Aerial crown-view tile of a tropical tree (Barro Colorado Island, Panama), acquired 20250818:
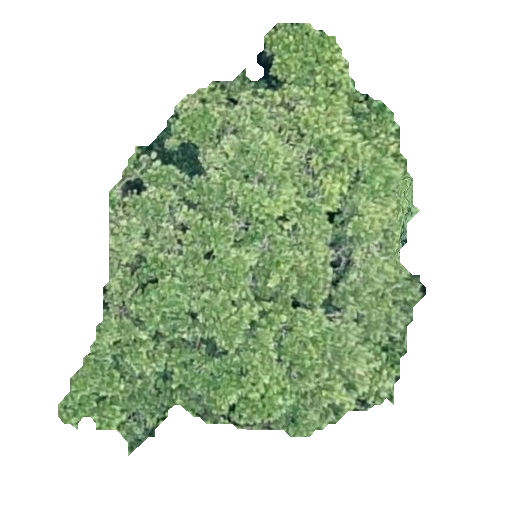
Species: Anacardium excelsum
GBIF accepted scientific name: Anacardium excelsum
Crown area: 146.41 m²